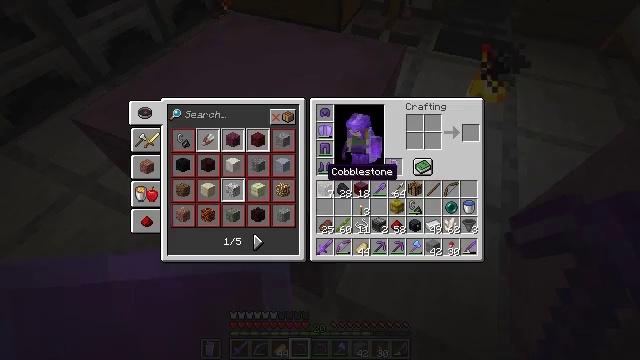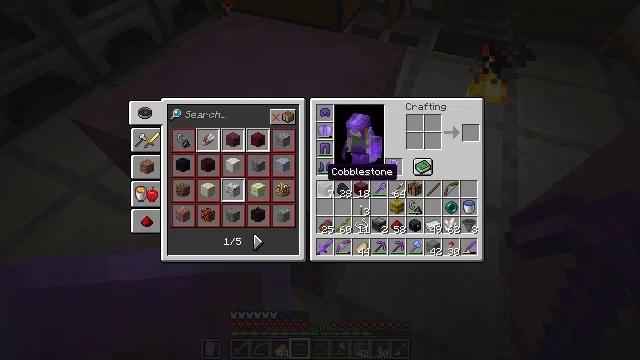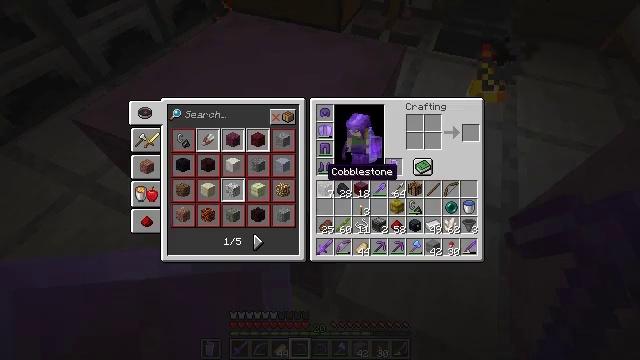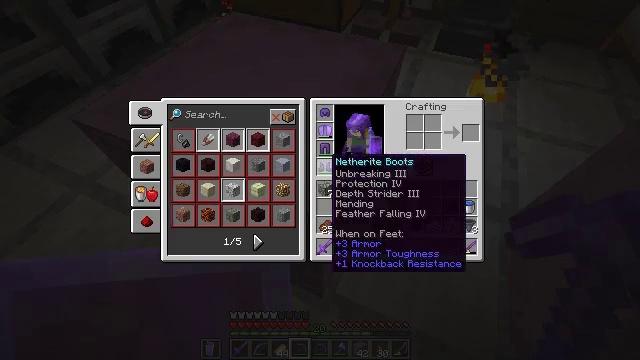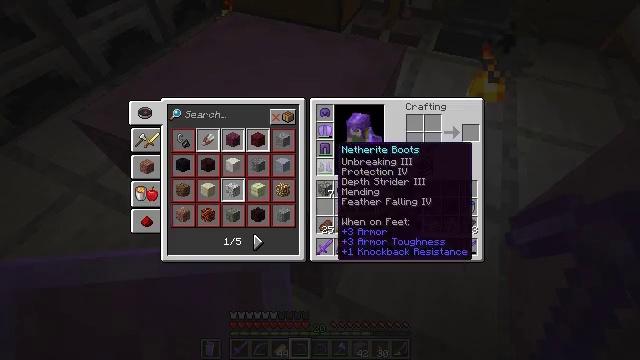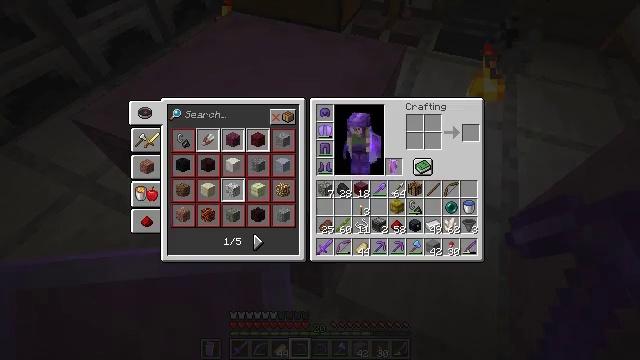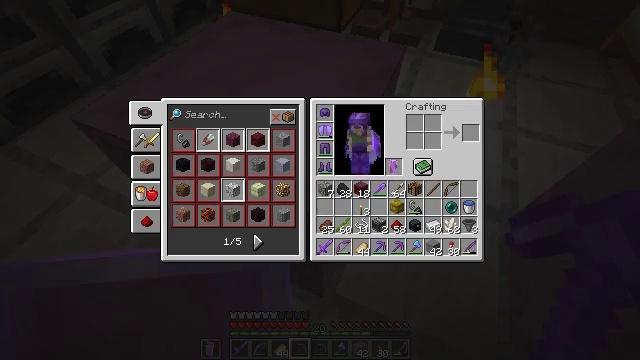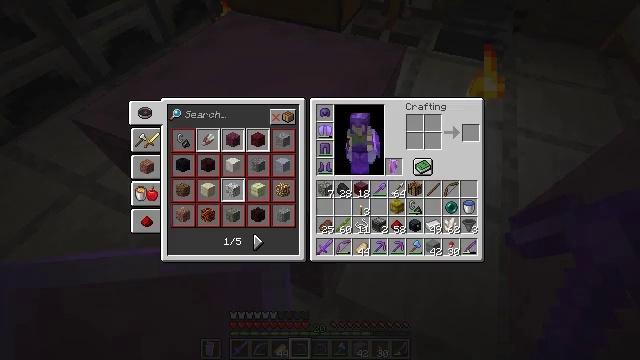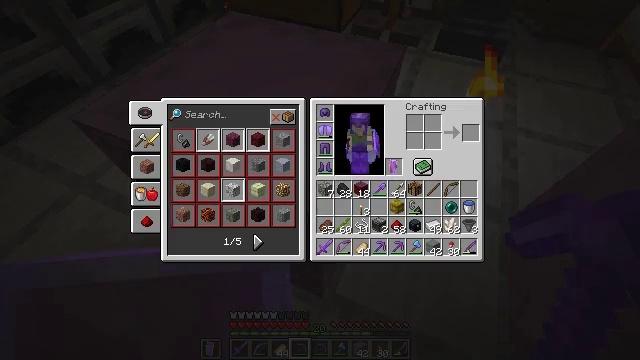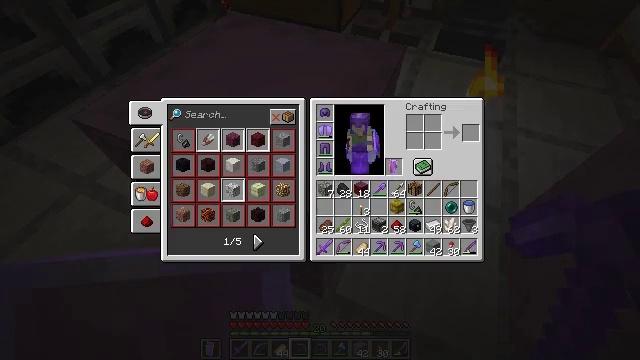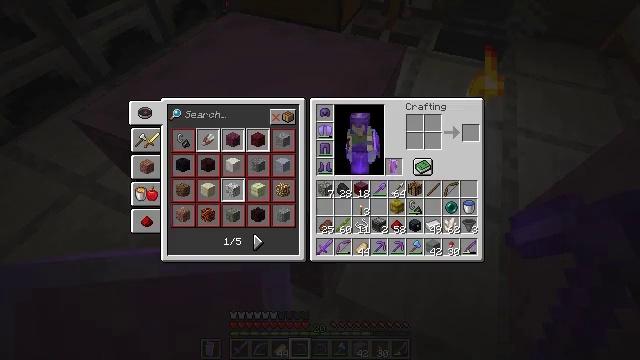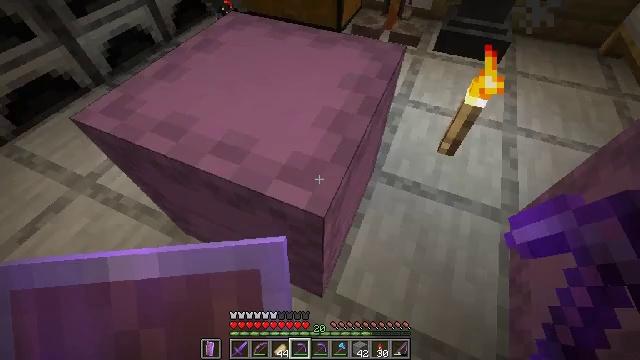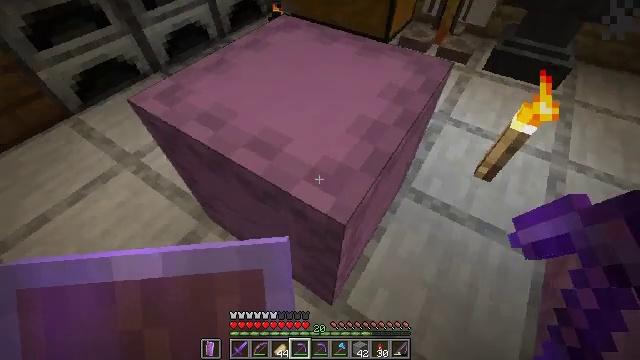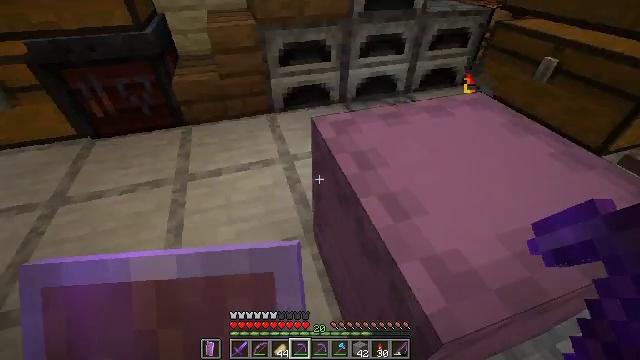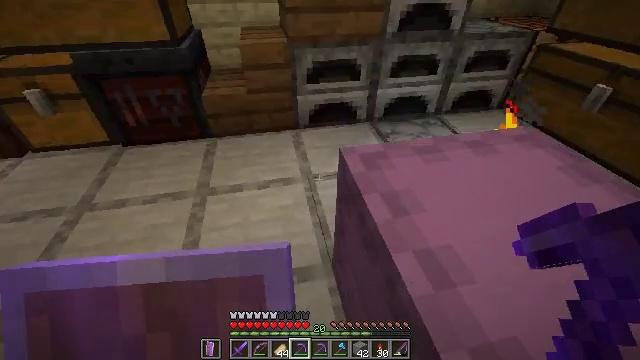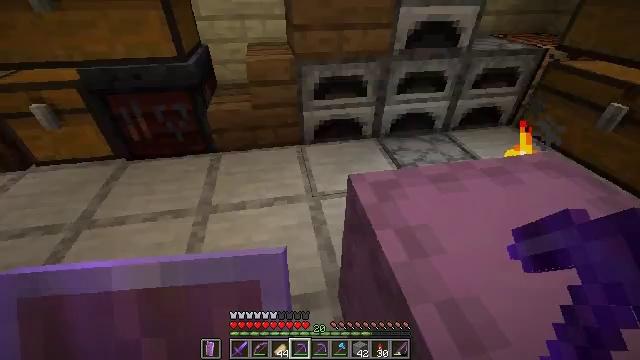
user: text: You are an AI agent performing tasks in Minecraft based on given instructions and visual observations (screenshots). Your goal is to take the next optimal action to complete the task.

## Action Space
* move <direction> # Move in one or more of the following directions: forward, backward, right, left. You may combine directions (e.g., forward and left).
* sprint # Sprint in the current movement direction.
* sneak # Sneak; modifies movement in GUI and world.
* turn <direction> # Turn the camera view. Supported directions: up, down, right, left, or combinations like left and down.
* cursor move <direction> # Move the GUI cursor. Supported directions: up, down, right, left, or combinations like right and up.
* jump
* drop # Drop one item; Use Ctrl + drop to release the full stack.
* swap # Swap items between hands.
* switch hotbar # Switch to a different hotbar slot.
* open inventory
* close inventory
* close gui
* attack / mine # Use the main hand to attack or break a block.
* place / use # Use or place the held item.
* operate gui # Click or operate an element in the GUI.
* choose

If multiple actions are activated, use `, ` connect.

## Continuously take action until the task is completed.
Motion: motion action
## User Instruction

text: Combine resources to craft a dispenser.
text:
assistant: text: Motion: no_op
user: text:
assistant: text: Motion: no_op
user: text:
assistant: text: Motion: turn up
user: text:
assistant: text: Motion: turn up
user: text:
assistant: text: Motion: turn right and up
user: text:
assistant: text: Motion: turn right
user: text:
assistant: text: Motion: no_op
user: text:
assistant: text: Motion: no_op
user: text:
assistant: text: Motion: no_op
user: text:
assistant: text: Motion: no_op
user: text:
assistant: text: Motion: no_op
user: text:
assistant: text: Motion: turn left and up
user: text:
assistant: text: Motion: move forward, turn left and up
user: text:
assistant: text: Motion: move forward, turn left and up
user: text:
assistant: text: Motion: move forward, turn left and up
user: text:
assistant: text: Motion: move forward, turn left and up
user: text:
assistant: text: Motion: move forward, turn left and up
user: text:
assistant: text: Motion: move forward
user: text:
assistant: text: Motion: move forward, turn up
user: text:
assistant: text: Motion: move forward, turn right and up
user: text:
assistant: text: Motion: move forward, turn right and up
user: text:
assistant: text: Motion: move forward, turn right and up
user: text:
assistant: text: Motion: move forward, turn right
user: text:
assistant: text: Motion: move forward
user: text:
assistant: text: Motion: move forward
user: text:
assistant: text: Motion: move forward and move right
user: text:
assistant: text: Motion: move forward and move right, turn left
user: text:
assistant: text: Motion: move forward and move right, turn left
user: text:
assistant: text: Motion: move forward, turn left
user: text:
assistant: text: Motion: move forward, turn left